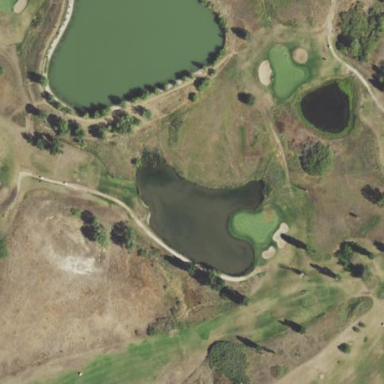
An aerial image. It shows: Picturesque scene of golf course with lateral water hazard.